Brain MRI, t1w sequence, axial 2D slice.
Patient: age 38, sex F, weight 78 kg, height 1.78 m
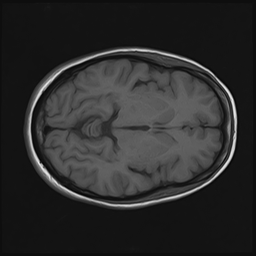